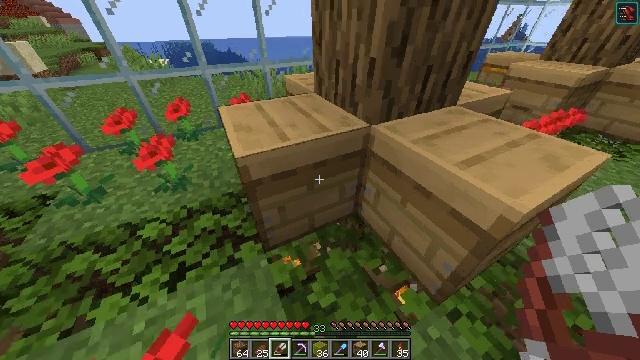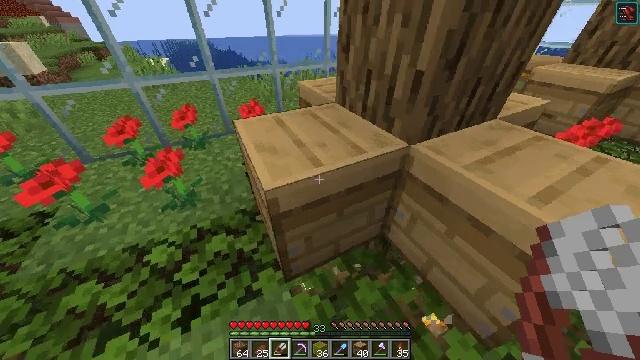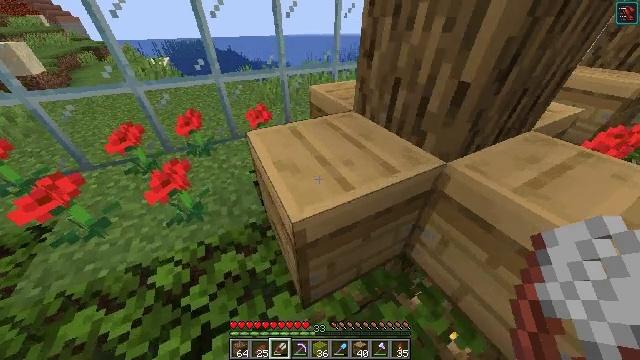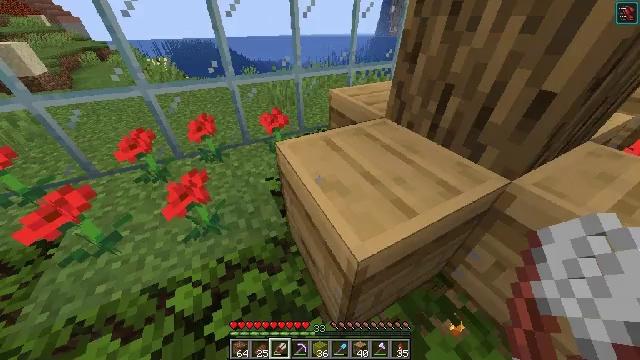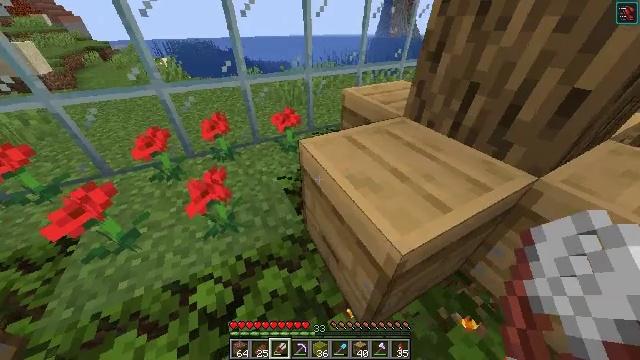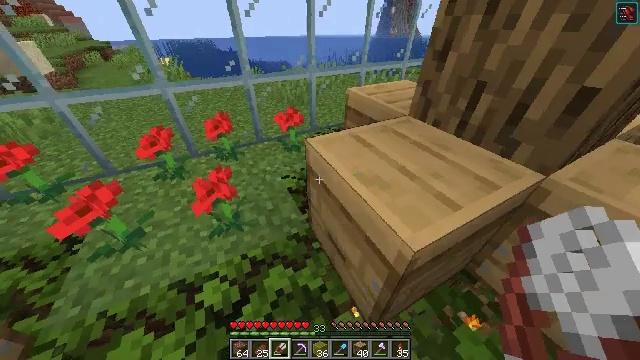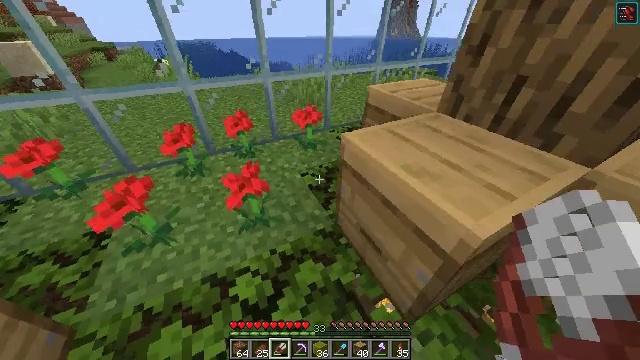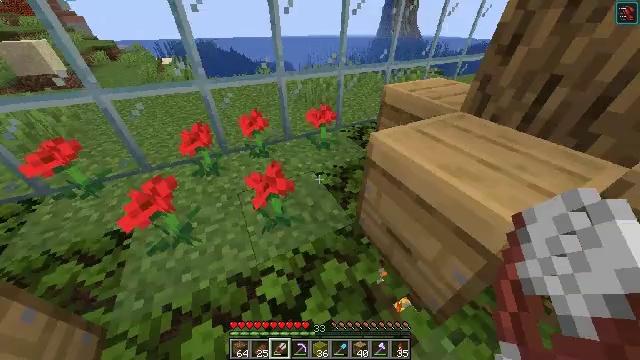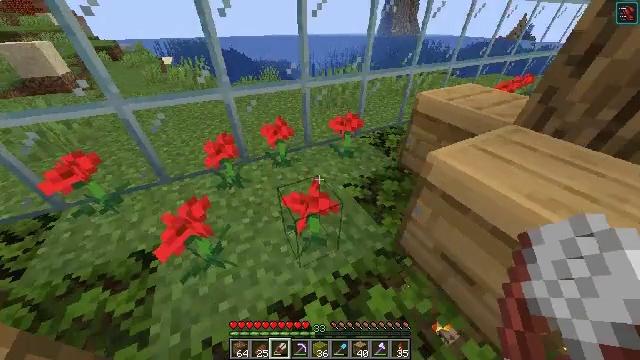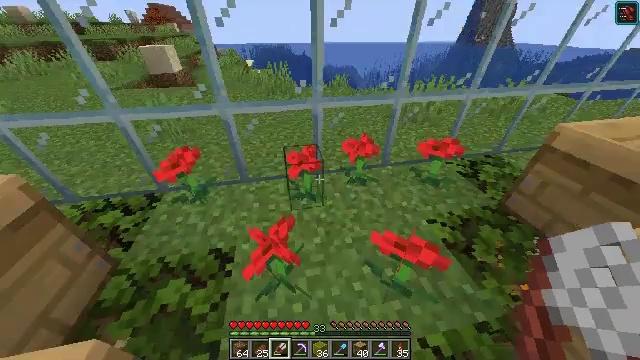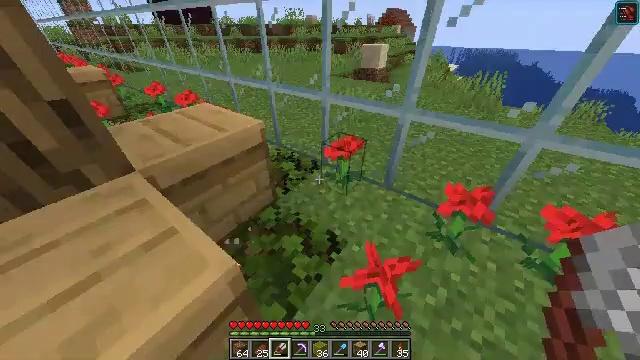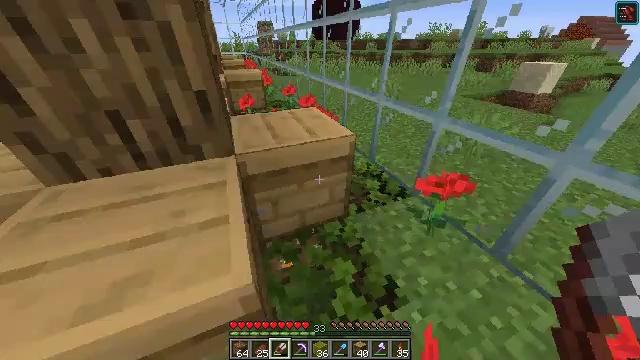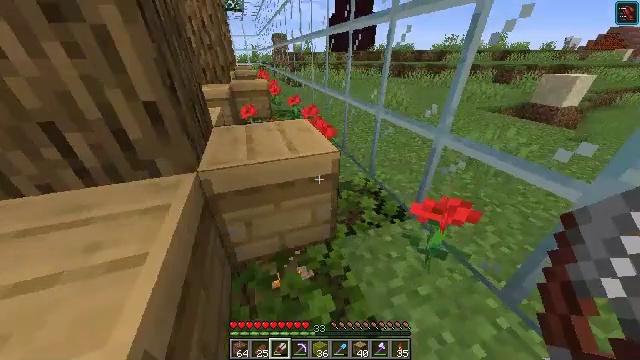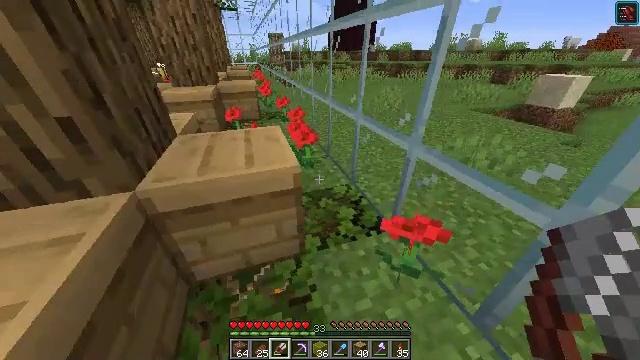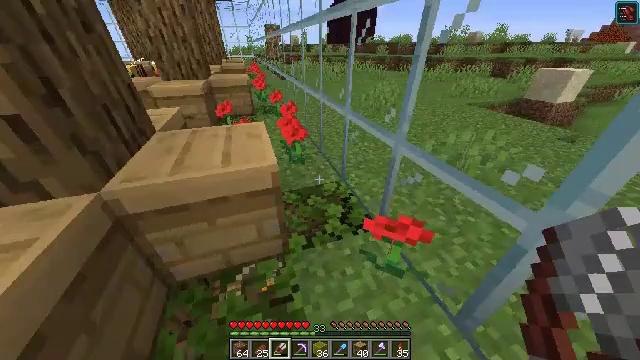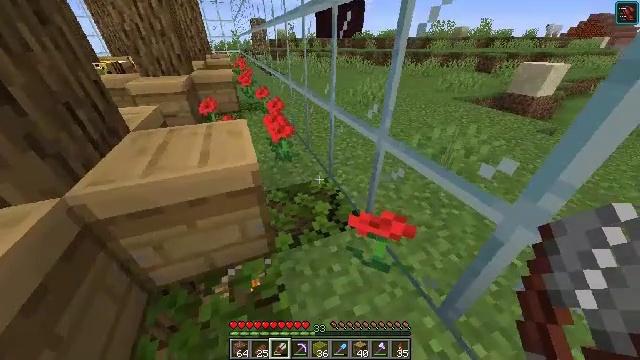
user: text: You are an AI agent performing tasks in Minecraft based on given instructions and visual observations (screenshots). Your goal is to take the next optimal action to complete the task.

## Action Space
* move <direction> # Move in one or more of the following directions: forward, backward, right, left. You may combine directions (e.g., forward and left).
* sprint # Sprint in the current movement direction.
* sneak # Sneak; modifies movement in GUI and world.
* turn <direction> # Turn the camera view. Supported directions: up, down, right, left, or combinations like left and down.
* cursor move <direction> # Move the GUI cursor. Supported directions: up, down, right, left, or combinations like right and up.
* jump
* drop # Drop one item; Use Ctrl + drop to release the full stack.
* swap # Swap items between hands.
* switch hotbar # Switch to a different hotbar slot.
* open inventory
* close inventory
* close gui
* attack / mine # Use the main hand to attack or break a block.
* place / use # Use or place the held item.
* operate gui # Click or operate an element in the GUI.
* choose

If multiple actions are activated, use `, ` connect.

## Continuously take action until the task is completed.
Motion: motion action
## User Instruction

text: Combine honeycombs to craft the honeycomb block.
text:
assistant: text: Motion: move forward and move left, attack / mine
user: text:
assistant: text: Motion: move forward and move left, attack / mine
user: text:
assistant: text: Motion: move forward and move left, attack / mine
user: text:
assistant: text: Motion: move left, attack / mine
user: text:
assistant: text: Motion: move left, attack / mine
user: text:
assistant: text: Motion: move left, attack / mine
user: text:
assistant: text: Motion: move forward and move left, attack / mine
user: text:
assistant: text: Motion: move forward and move left, attack / mine
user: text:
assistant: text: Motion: move forward and move left, turn left and up, attack / mine
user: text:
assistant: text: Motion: move forward and move right, turn left, attack / mine
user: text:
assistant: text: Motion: move forward and move right, turn left and up, attack / mine
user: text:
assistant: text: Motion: move forward and move right, turn left and up, attack / mine
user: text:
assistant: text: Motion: move right, attack / mine
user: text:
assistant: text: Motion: turn down, attack / mine
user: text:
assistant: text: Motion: turn right and down, attack / mine
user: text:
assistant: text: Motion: turn left and down, attack / mine
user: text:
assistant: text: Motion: turn left and up, attack / mine
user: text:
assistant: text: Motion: turn left and up, attack / mine
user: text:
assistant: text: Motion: move right, turn left and up, attack / mine
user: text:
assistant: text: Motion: move right, turn left, attack / mine
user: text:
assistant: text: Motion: turn left and up, attack / mine
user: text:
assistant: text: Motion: turn left and up, attack / mine
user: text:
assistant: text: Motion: turn left, attack / mine
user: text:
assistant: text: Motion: turn left, attack / mine
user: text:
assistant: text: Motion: turn left, attack / mine
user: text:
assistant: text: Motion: turn left, attack / mine
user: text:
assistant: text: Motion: move left, turn left, attack / mine
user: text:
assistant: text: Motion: move left, turn left, attack / mine
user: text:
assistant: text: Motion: move forward and move left, attack / mine
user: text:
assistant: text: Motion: move forward and move left, attack / mine